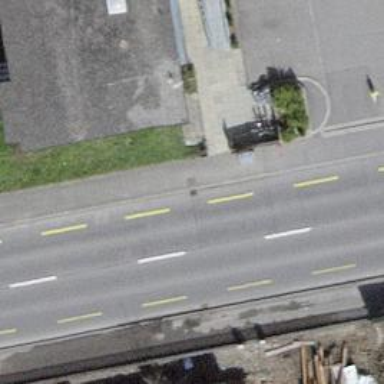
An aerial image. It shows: Secondary road with asphalt surface. It has lanes for both sidewalk and cycleway.